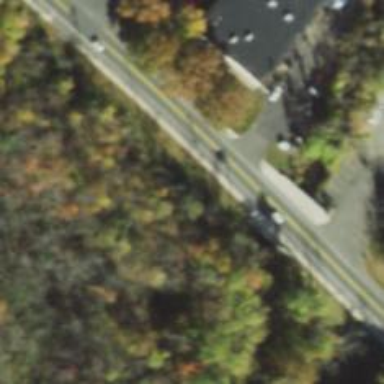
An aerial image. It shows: Unmarked crossing on the road.